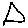
Label: triangle